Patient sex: M
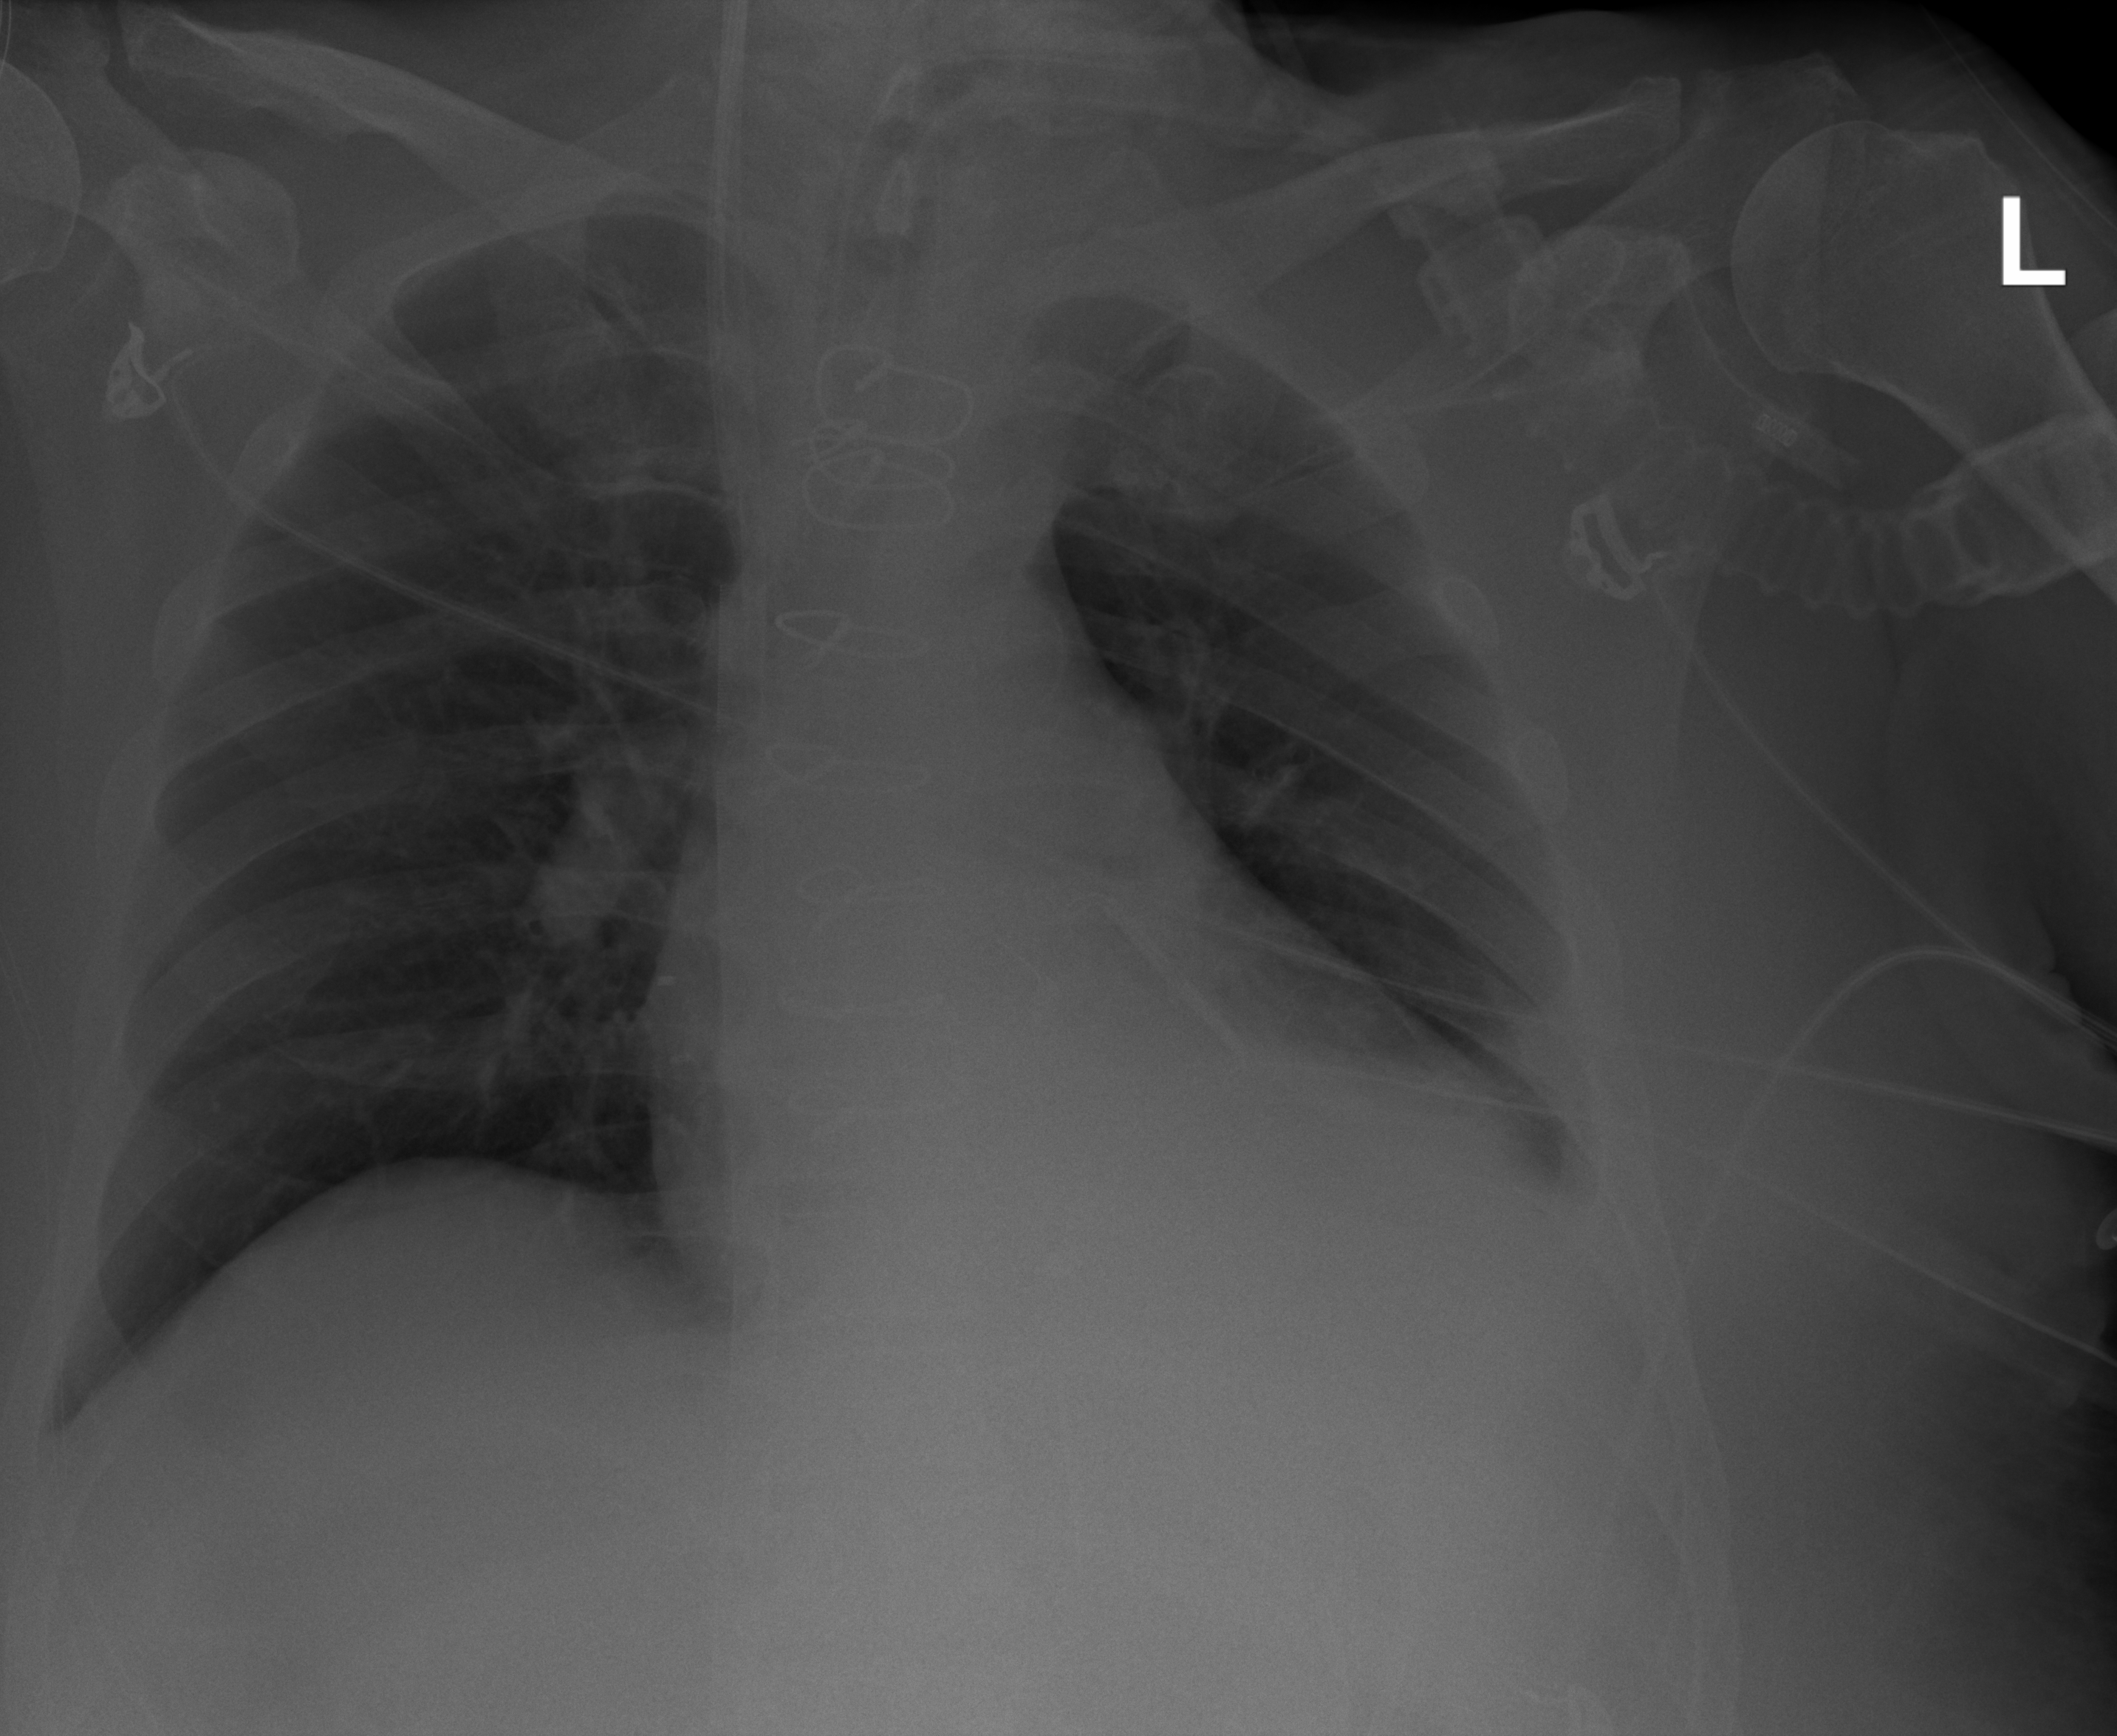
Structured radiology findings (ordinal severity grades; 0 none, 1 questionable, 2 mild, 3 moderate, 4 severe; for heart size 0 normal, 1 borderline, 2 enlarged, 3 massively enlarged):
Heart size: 2
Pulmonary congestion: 2
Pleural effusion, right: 0
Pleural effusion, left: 2
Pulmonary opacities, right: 0
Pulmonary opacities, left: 0
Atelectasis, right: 0
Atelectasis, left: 2